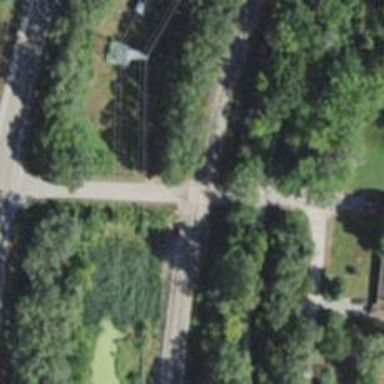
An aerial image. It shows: Level crossing along the railway.